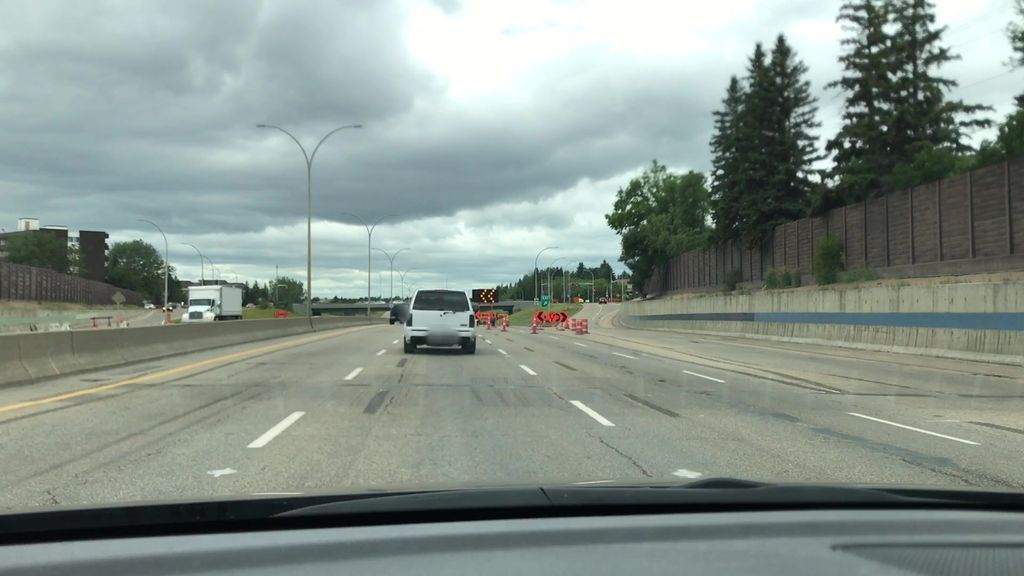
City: edmonton